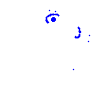
Particle: pion